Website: walmart
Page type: account-selection
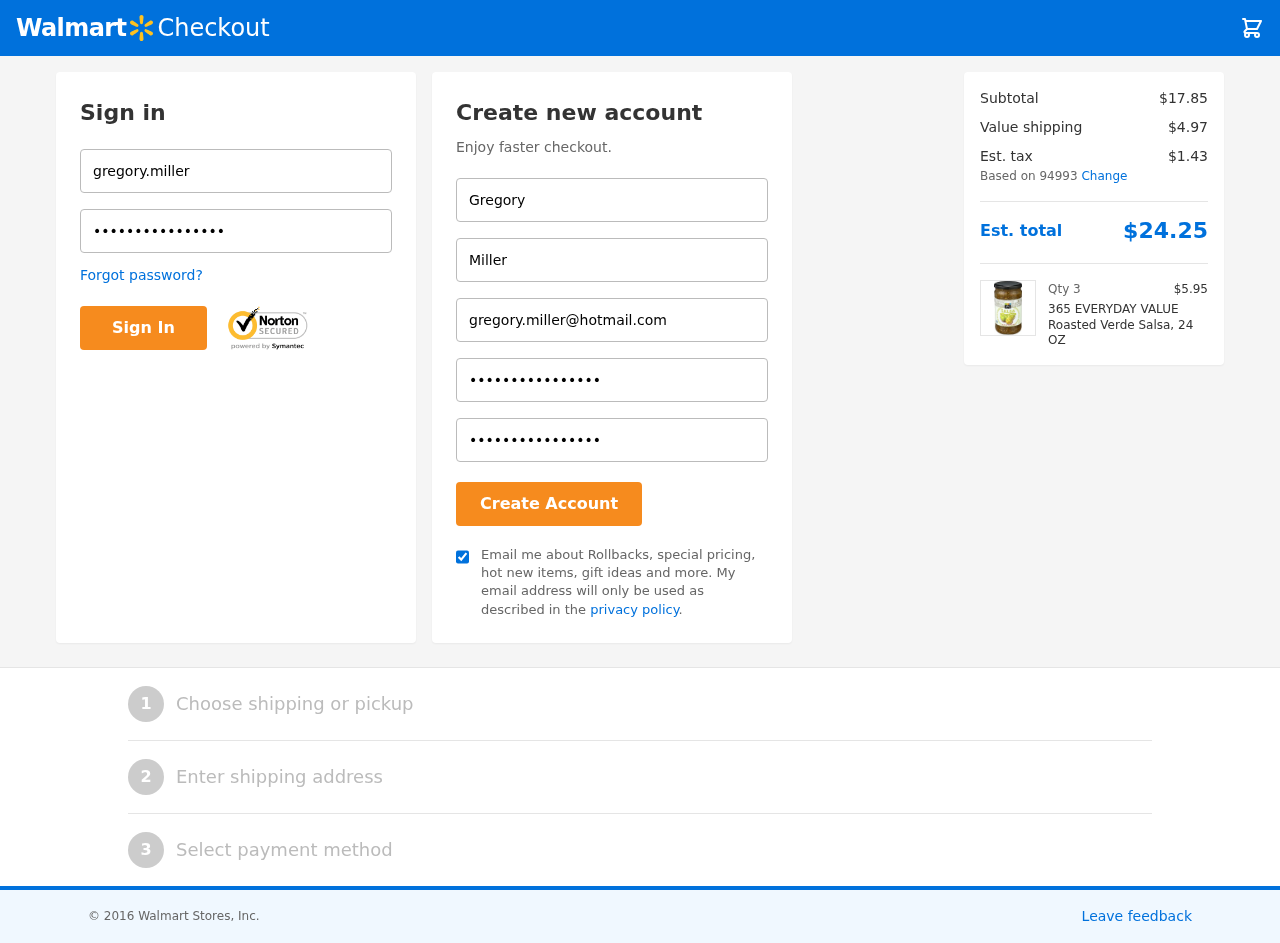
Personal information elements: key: PII_EMAIL
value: gregory.miller@hotmail.com
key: PII_FIRSTNAME
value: Gregory
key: PII_LASTNAME
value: Miller
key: PII_LOGIN_USERNAME
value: gregory.miller
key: PII_POSTCODE
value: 94993
Product elements: key: PRODUCT1_NAME
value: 365 EVERYDAY VALUE Roasted Verde Salsa, 24 OZ
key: PRODUCT1_PRICE
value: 5.95
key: PRODUCT1_QUANTITY
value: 3
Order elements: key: ORDER_SUBTOTAL
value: $17.85
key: ORDER_SHIPPING_COST
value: $4.97
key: ORDER_TAX
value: $1.43
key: ORDER_TOTAL
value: $24.25